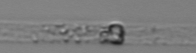
Label: Dactyliosolen_blavyanus